Field crop: maize
Growth stage: 2
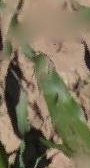
Species: maize